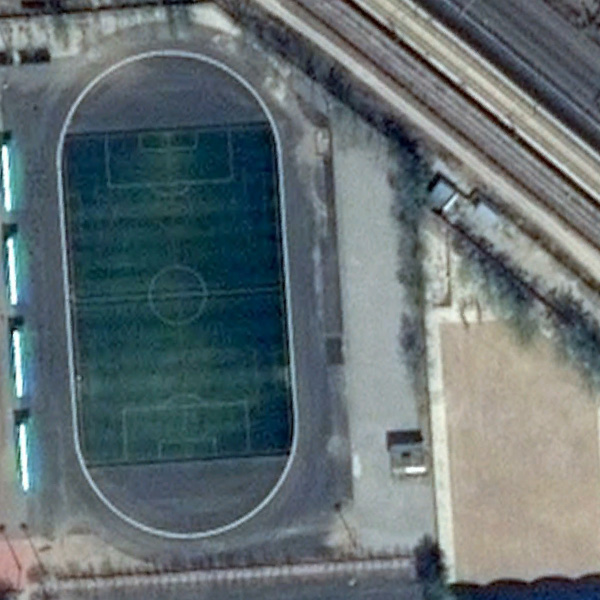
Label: Playground